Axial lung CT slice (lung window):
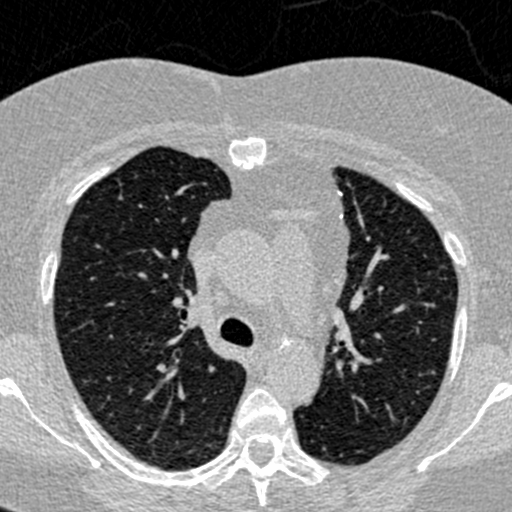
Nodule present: no